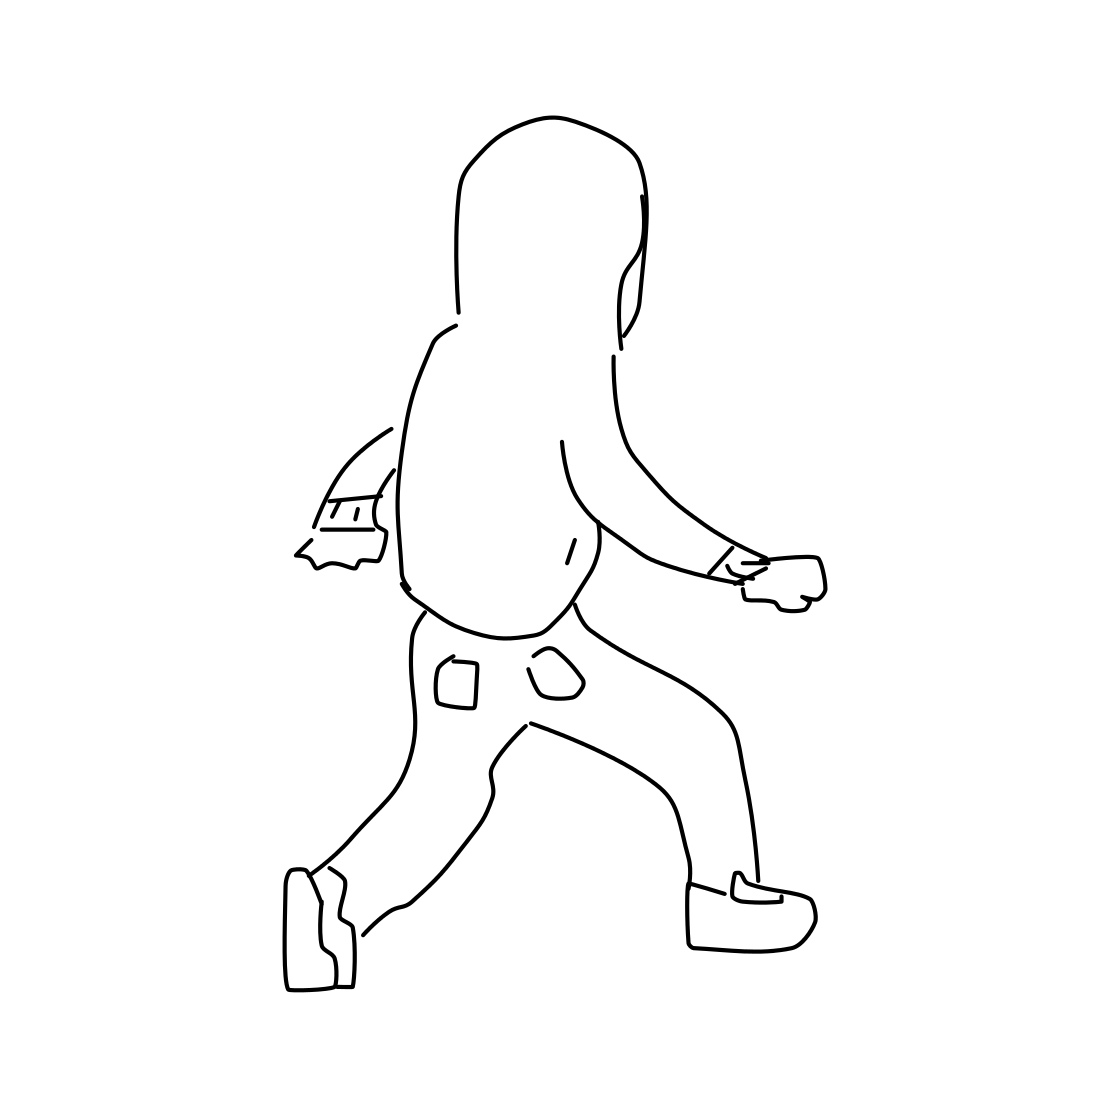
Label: person walking